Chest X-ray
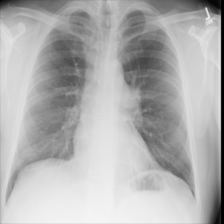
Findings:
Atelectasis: negative
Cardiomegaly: negative
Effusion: negative
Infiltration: negative
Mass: negative
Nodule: negative
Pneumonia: negative
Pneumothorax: negative
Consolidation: negative
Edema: negative
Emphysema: negative
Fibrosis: negative
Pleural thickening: negative
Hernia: negative